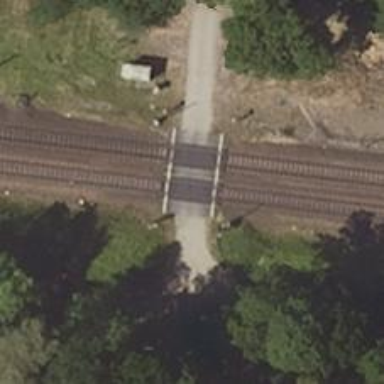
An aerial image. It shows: Railway level crossing.